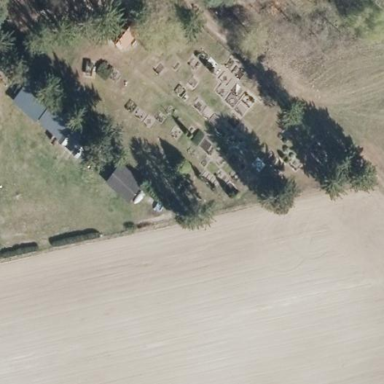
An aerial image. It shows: Cemetery.